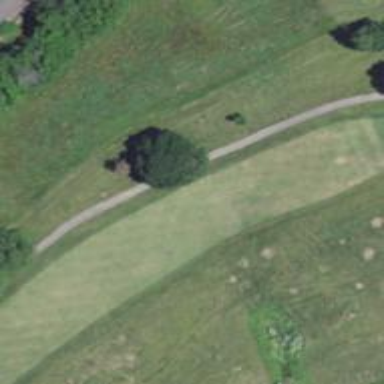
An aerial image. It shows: View of golf hole.